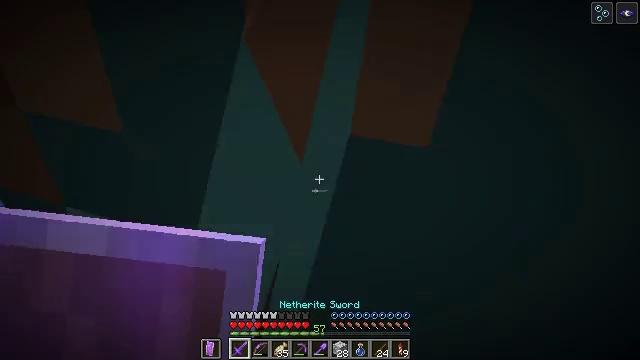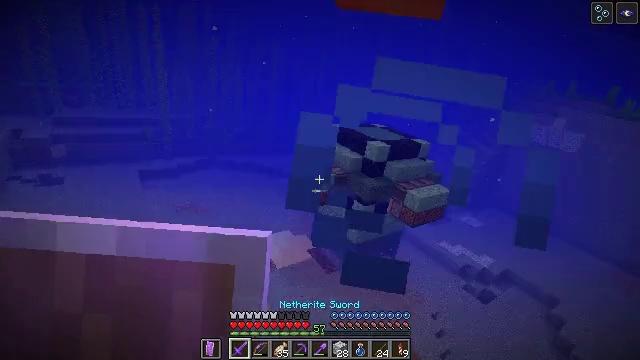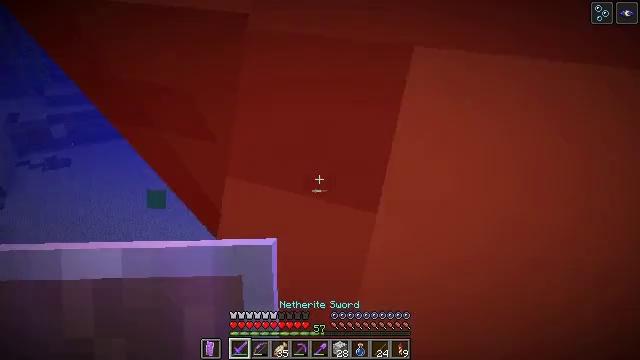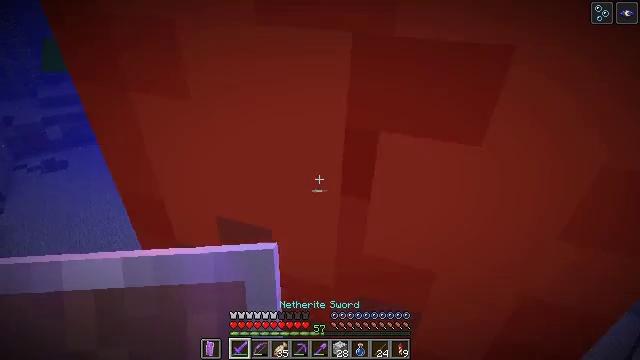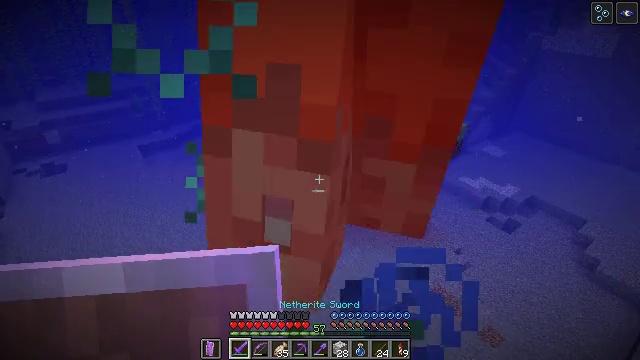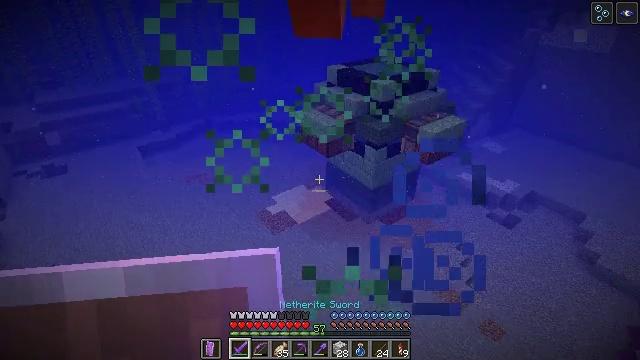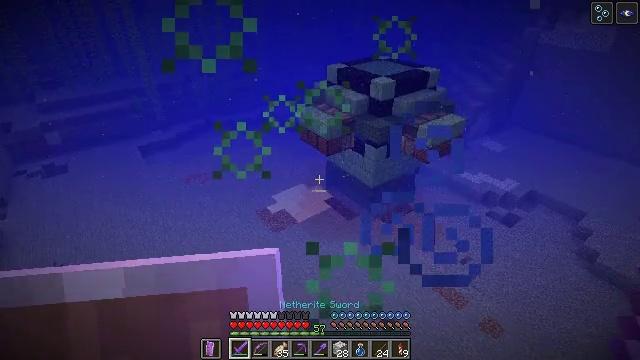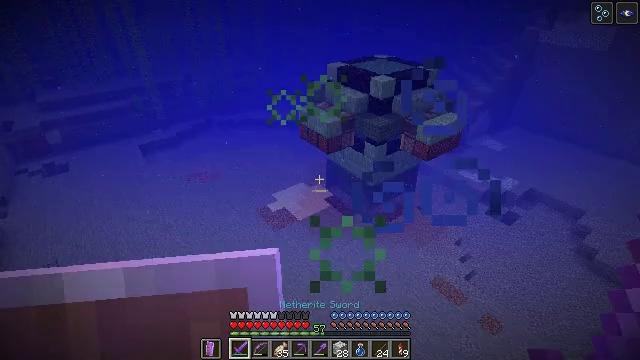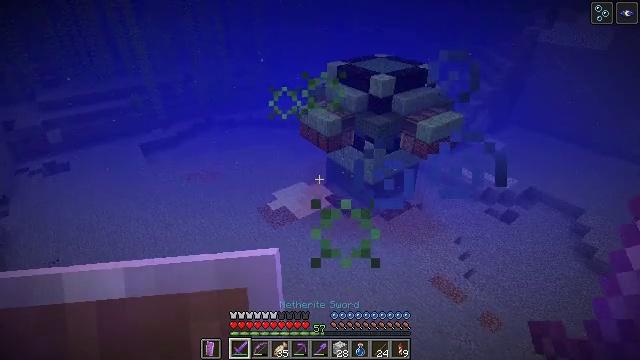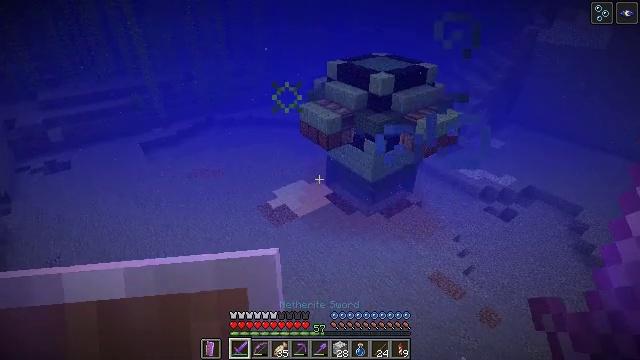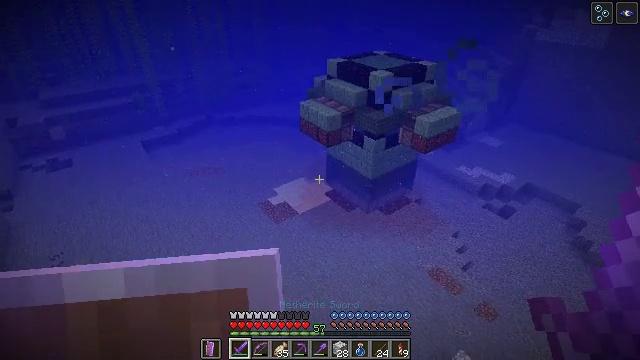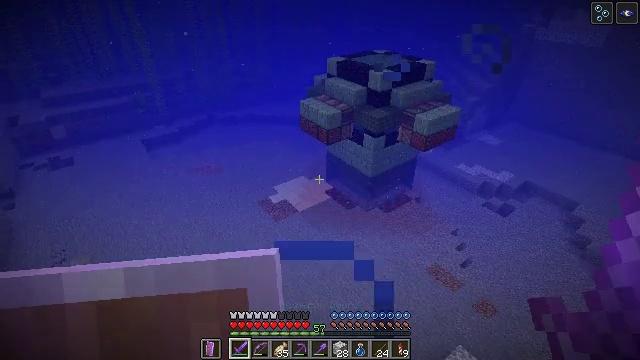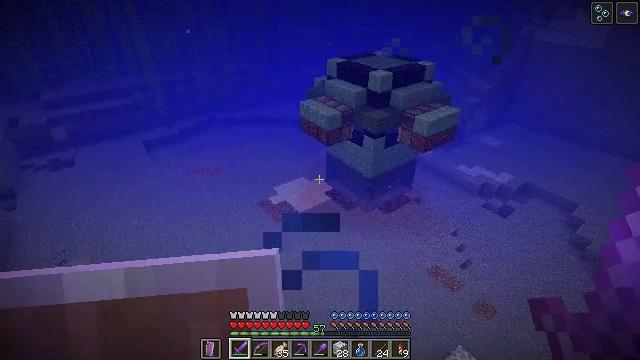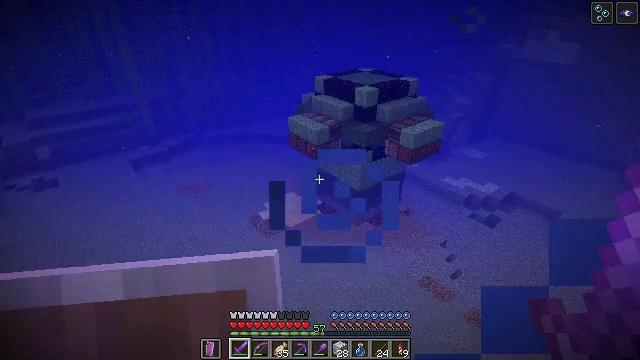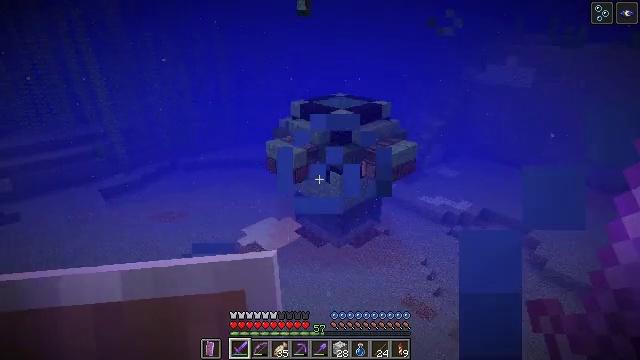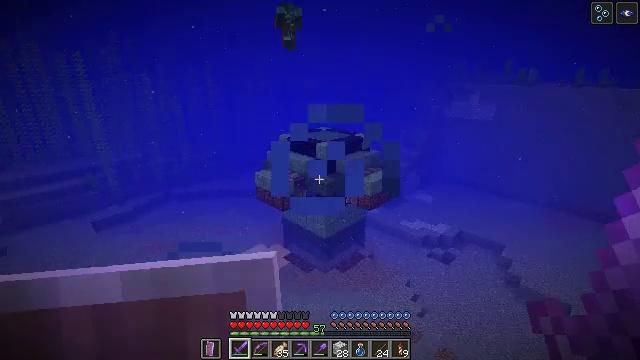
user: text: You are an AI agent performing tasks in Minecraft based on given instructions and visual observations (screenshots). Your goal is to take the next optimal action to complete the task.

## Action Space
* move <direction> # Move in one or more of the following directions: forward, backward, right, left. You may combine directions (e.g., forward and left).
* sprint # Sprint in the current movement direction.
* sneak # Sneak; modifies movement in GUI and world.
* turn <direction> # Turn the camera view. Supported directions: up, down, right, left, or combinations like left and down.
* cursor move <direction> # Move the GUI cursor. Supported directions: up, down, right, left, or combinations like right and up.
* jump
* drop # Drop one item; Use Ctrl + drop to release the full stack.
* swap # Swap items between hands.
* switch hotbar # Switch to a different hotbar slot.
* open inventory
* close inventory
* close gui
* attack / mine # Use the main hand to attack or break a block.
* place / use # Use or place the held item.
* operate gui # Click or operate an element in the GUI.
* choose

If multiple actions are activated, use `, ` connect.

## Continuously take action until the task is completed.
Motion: motion action
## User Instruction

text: Hunt the drowned.
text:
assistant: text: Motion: turn left and down
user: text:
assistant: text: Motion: turn left and down
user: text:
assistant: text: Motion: turn down
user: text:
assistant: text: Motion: move back
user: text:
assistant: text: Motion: move back
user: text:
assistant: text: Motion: move back
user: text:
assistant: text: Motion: move back
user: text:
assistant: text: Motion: move back
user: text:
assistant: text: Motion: move back
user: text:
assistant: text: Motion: move back
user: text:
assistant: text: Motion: move back
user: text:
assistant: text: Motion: move back
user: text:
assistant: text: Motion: turn right and up
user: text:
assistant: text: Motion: move forward, sprint, turn right and up
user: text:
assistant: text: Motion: move forward, sprint, turn right and up
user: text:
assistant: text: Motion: move forward, sprint, turn right and up
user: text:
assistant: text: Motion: move forward, sprint, turn up
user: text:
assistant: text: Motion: move forward, sprint
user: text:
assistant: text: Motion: move forward, sprint
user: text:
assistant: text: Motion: move forward, sprint
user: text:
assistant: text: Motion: move forward, sprint
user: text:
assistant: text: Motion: move forward, sprint, turn left and up
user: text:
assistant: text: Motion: move forward, sprint, turn left and up
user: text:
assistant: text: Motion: move forward, sprint, turn left and up
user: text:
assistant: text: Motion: move forward, sprint
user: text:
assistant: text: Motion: move forward, sprint
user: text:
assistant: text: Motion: move forward, sprint
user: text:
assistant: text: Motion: move forward, sprint, turn up
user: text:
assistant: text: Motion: move forward, sprint
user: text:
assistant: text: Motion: move forward, sprint